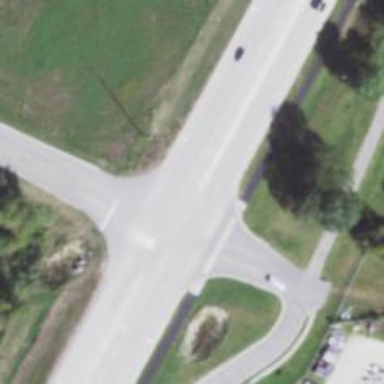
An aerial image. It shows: Marked zebra crossing on the road.